A time-domain waveform of one vibration snapshot from a rolling-element bearing is shown. Classify the bearing condition as one of: normal, inner_race, outer_race, ball.
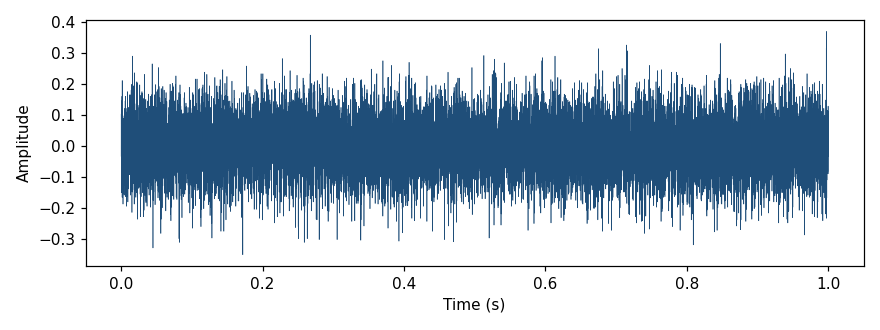
Answer: outer_race